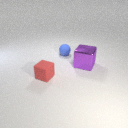
large purple metal cube to the right of small blue rubber sphere